Question: I am making authentication GUI which should contain 2 text fields, username 'JTextField' and password 'JPasswordField'. I want to make the password field be below the username field. my current code is as follows:
'''
public class GuiAuthentication extends JFrame {
private static final int WIDTH = 1000;
private static final int HEIGHT = 650;
private JTextField tfUsername;
private JPasswordField tfPassword;
public GuiAuthentication() {
try {
setTitle("Metaspace Launcher");
getContentPane().setLayout(new FlowLayout());
setDefaultCloseOperation(WindowConstants.EXIT_ON_CLOSE);
setSize(WIDTH, HEIGHT);
tfUsername = new JTextField("Username");
tfPassword = new JPasswordField("********");
tfUsername.setBounds(10, 10, 50, 20);
tfPassword.setBounds(10, 50, 50, 20);
getContentPane().add(tfUsername);
getContentPane().add(tfPassword);
setPreferredSize(new Dimension(WIDTH, HEIGHT));
setMinimumSize (new Dimension(WIDTH, HEIGHT));
setMaximumSize (new Dimension(WIDTH, HEIGHT));
setResizable(false);
requestFocus();
setLocationRelativeTo(null);
setVisible(true);
} catch (final Exception ex) {
ex.printStackTrace();
System.exit(ex.toString().hashCode());
}
}
@Override
public void paint(final Graphics g) {
super.paint(g);
Gui.drawBackground(this, g, WIDTH, HEIGHT);
Gui.drawRect(g, WIDTH/3, HEIGHT/3 + 20, 325, 200, 0xAA000000);
}
'''
However, this results in the password field being located against the username field, and both of them are centered, and not located at X position '10' which I specify:
<URL>

Is the problem in the layout I currently use ('FlowLayout')? If so, which one should I use then? If not, what else might be wrong?
Tried using 'GridBagLayout' as well. It results in <URL>:
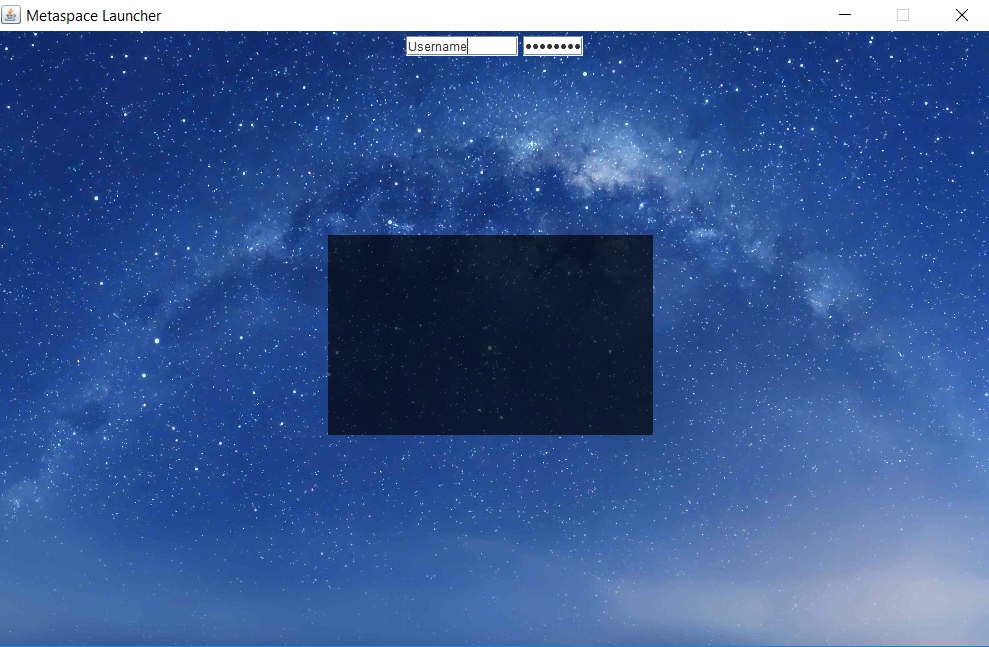
Answer: Your GridBagLayout attempt images suggest that either you're not using GridBagConstraints when adding components or that you're using the incorrectly.
If you want to center your text components in the GUI, one over the other, and say put them in their own box, then use a GridBagLayout for the container that holds them, and also pass in appropriate GridBagConstraints that will work well with your desire. This will mean giving the constraints an appropriate gridx and gridy value to match where in the grid you wish to place the component. Also you will want to anchor the component correctly, and you will usually want to set the constraints insets to give an empty space buffer around your components so that they don't crowd each other. Myself, when I do something like this, I often use a 4 x 4 grid with two rows and two columns including a column of JLabels on the left so the user knows what each text component in the right column represents. I often use a helper method to help create my constraints, something like this:
'''
private GridBagConstraints createGbc(int x, int y) {
GridBagConstraints gbc = new GridBagConstraints();
gbc.gridx = x;
gbc.gridy = y;
gbc.fill = GridBagConstraints.HORIZONTAL; // stretch components horizontally
gbc.weightx = 1.0;
gbc.weighty = 0.0; // increase if you want component location to stretch vert.
// I_GAP is a constant and is the size of the gap around
// each component
gbc.insets = new Insets(I_GAP, I_GAP, I_GAP, I_GAP);
// if the x value is odd, anchor to the left, otherwise if even to the right
gbc.anchor = x % 2 == 0 ? GridBagConstraints.WEST : GridBagConstraints.EAST;
return gbc;
}
'''
And then I'd use it like this:
'''
JPanel innerPanel = new JPanel(new GridBagLayout());
JLabel userNameLabel = new JLabel("User Name:");
userNameLabel.setForeground(Color.LIGHT_GRAY);
innerPanel.add(userNameLabel, createGbc(0, 0)); // add w/ GBC
innerPanel.add(tfUsername, createGbc(1, 0)); // etc...
JLabel passwordLabel = new JLabel("Password:");
passwordLabel.setForeground(Color.LIGHT_GRAY);
innerPanel.add(passwordLabel, createGbc(0, 1));
innerPanel.add(tfPassword, createGbc(1, 1));
'''
A working example could look like so:
<URL>
'''
import java.awt.Color;
import java.awt.Dimension;
import java.awt.Graphics;
import java.awt.GridBagConstraints;
import java.awt.GridBagLayout;
import java.awt.Insets;
import java.awt.Window;
import java.awt.Dialog.ModalityType;
import java.awt.event.ActionEvent;
import java.awt.event.ActionListener;
import java.awt.image.BufferedImage;
import java.io.IOException;
import java.net.URL;
import javax.imageio.ImageIO;
import javax.swing.*;
import javax.swing.border.Border;
@SuppressWarnings("serial")
public class MetaSpaceLauncherPanel extends JPanel {
// path to a public starry image
public static final String IMG_PATH = "https://upload.wikimedia.org/wikipedia/"
+ "commons/thumb/b/be/Milky_Way_at_Concordia_Camp%2C_Karakoram_Range%2"
+ "C_Pakistan.jpg/1280px-Milky_Way_at_Concordia_Camp%2C_Karakoram_Range"
+ "%2C_Pakistan.jpg";
private static final int I_GAP = 10;
private static final int COLS = 15;
private JTextField tfUsername = new JTextField(COLS);
private JPasswordField tfPassword = new JPasswordField(COLS);
private BufferedImage background = null;
public MetaSpaceLauncherPanel(BufferedImage background) {
this.background = background;
// close window if enter pressed and data within fields
ActionListener listener = e -> {
String userName = tfUsername.getText().trim();
char[] password = tfPassword.getPassword();
Window window = SwingUtilities.getWindowAncestor(MetaSpaceLauncherPanel.this);
if (userName.isEmpty() || password.length == 0) {
// both fields need to be filled!
String message = "Both user name and password fields must contain data";
String title = "Invalid Data Entry";
JOptionPane.showMessageDialog(window, message, title, JOptionPane.ERROR_MESSAGE);
} else {
// simply close the dialog
window.dispose();
}
};
tfUsername.addActionListener(listener);
tfPassword.addActionListener(listener);
JPanel innerPanel = new JPanel(new GridBagLayout());
innerPanel.setOpaque(false);
Border outerBorder = BorderFactory.createEtchedBorder();
Border innerBorder = BorderFactory.createEmptyBorder(I_GAP, I_GAP, I_GAP, I_GAP);
Border border = BorderFactory.createCompoundBorder(outerBorder, innerBorder);
innerPanel.setBorder(border);
JLabel userNameLabel = new JLabel("User Name:");
userNameLabel.setForeground(Color.LIGHT_GRAY);
innerPanel.add(userNameLabel, createGbc(0, 0));
innerPanel.add(tfUsername, createGbc(1, 0));
JLabel passwordLabel = new JLabel("Password:");
passwordLabel.setForeground(Color.LIGHT_GRAY);
innerPanel.add(passwordLabel, createGbc(0, 1));
innerPanel.add(tfPassword, createGbc(1, 1));
setLayout(new GridBagLayout());
add(innerPanel); // add without constraints to center it
}
public String getUserName() {
return tfUsername.getText();
}
public char[] getPassword() {
return tfPassword.getPassword();
}
private GridBagConstraints createGbc(int x, int y) {
GridBagConstraints gbc = new GridBagConstraints();
gbc.gridx = x;
gbc.gridy = y;
gbc.fill = GridBagConstraints.HORIZONTAL; // stretch components horizontally
gbc.weightx = 1.0;
gbc.weighty = 0.0; // increase if you want component location to stretch vert.
// I_GAP is a constant and is the size of the gap around
// each component
gbc.insets = new Insets(I_GAP, I_GAP, I_GAP, I_GAP);
// if the x value is odd, anchor to the left, otherwise if even to the right
gbc.anchor = x % 2 == 0 ? GridBagConstraints.WEST : GridBagConstraints.EAST;
return gbc;
}
@Override
protected void paintComponent(Graphics g) {
super.paintComponent(g);
if (background != null) {
g.drawImage(background, 0, 0, this);
}
}
@Override
public Dimension getPreferredSize() {
if (isPreferredSizeSet() || background == null) {
return super.getPreferredSize();
}
int w = background.getWidth();
int h = background.getHeight();
return new Dimension(w, h);
}
private static void createAndShowGui() {
BufferedImage img = null;
try {
// just using this as an example image, one available to all
// you would probably use your own image
URL imgUrl = new URL(IMG_PATH); // online path to starry image
img = ImageIO.read(imgUrl);
} catch (IOException e) {
e.printStackTrace();
System.exit(-1); // no image available -- exit!
}
MetaSpaceLauncherPanel launcherPanel = new MetaSpaceLauncherPanel(img);
JDialog dialog = new JDialog(null, "MetaSpace Launcher", ModalityType.APPLICATION_MODAL);
dialog.setDefaultCloseOperation(JDialog.DISPOSE_ON_CLOSE);
dialog.getContentPane().add(launcherPanel);
dialog.pack();
dialog.setLocationRelativeTo(null);
dialog.setVisible(true);
// test to see if we can get the data
String userName = launcherPanel.getUserName();
char[] password = launcherPanel.getPassword();
// don't convert password into String as I'm doing below as it is now
// not secure
String message = String.format("<html>User Name: %s<br/>Password: %s</html>", userName,
new String(password));
JOptionPane.showMessageDialog(null, message);
}
public static void main(String[] args) {
SwingUtilities.invokeLater(() -> createAndShowGui());
}
}
'''